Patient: sex M, age 44
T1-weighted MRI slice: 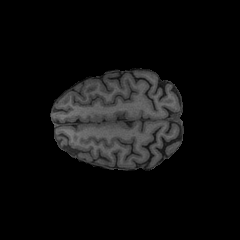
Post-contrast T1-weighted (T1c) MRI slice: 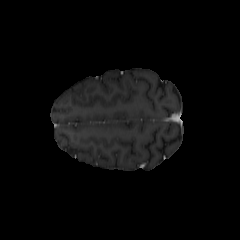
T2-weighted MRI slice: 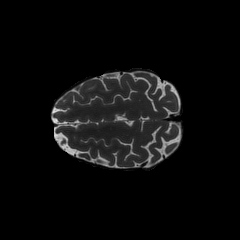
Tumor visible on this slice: no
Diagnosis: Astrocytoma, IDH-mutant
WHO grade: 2